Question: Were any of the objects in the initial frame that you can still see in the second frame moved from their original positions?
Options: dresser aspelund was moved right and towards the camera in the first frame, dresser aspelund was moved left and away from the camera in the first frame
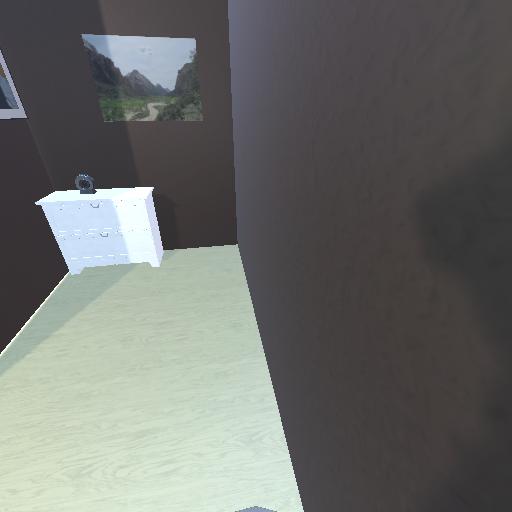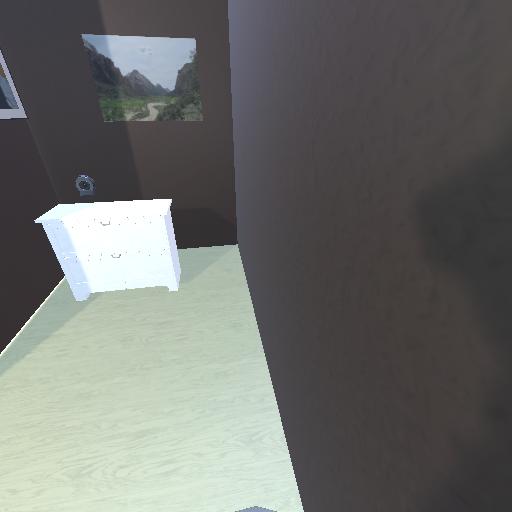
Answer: dresser aspelund was moved right and towards the camera in the first frame